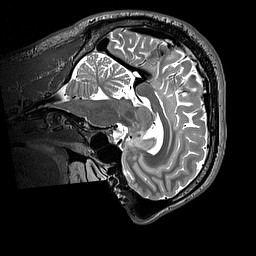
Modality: T2w
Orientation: sagittal
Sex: male
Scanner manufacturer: siemens
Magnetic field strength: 3 T
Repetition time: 3.2 s
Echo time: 0.409 s